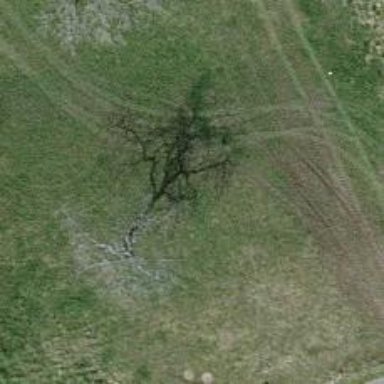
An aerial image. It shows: Single tag "natural: tree."